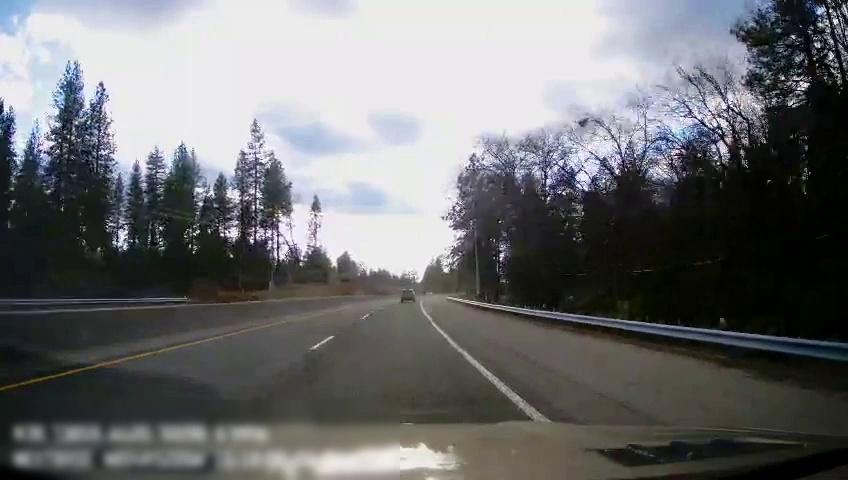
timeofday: Day
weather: Cloudy
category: Drivable Space
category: Vehicles | SUV
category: Lanes | Alternate Lane
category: Lanes | Current Lane
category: Lanes | Alternate Lane